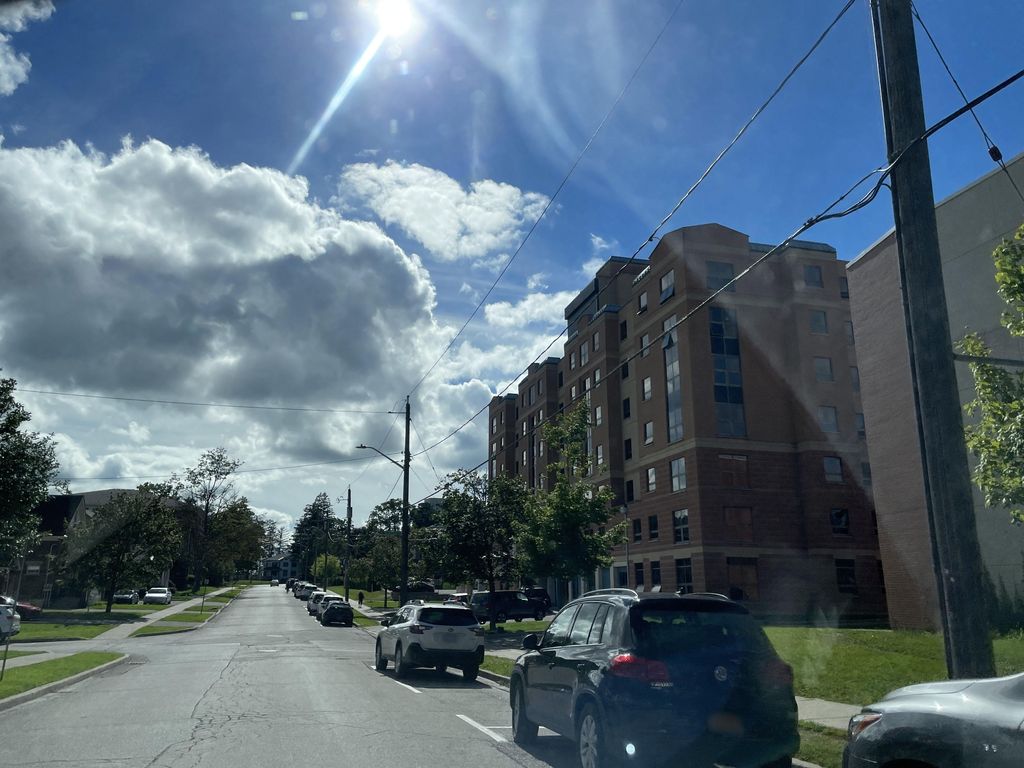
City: kitchener-waterloo